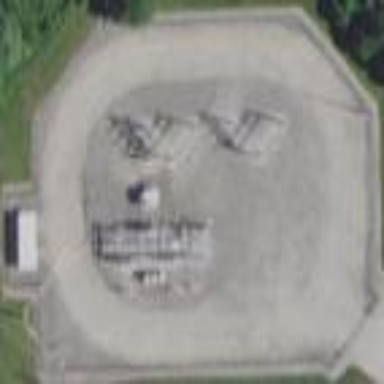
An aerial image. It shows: Power substation.